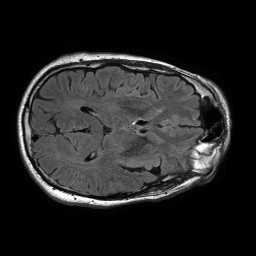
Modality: FLAIR
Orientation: axial
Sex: male
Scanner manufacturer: philips
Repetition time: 11 s
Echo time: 0.125 s